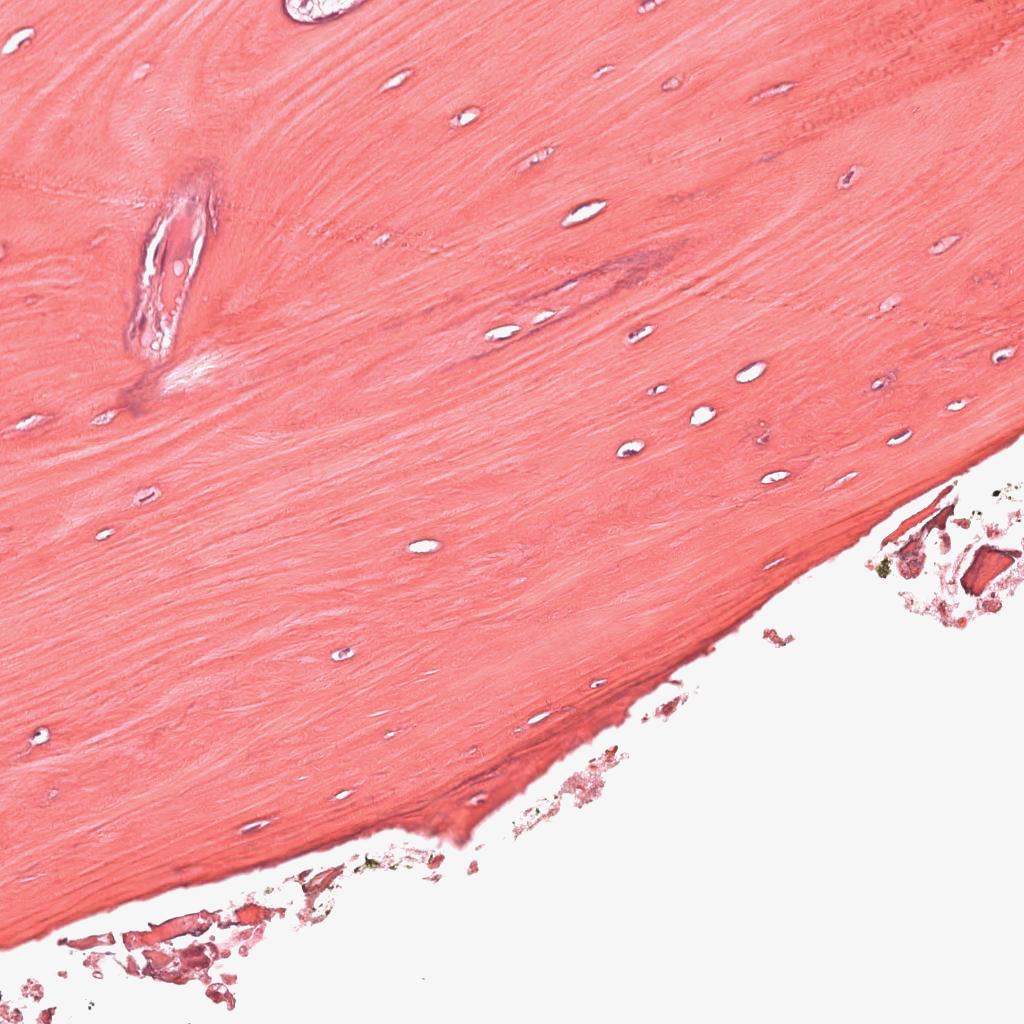
Label: Non-Tumor